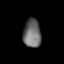
Tissue: prostate
Cell type: T cells
Senescence score: 0.3495
Nuclear area (px): 492
Mean DAPI intensity: 107.205